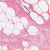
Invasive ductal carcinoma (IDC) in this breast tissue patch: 0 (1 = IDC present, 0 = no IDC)